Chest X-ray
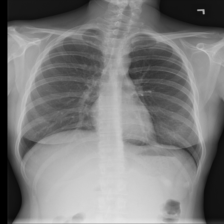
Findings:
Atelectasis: negative
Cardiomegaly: negative
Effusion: negative
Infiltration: negative
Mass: negative
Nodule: negative
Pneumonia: negative
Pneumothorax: negative
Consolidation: negative
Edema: negative
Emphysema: negative
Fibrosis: negative
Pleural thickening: negative
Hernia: negative